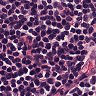
Metastatic tissue present: no